Question: Project: <URL>
It's best seen through the project, it's a small download stripped down to just the view controller.
Basically, my UILabel stays in place perfectly with auto layout, but when I hide the navigation bar (you can do this in the project by tapping the screen anywhere) it causes it to twitch. How do I make it so it stays in the exact same position regardless of what's going on with the navigation bar?
It seems that it being animated (which I want) causes AutoLayout to get confused.
Here's what the constraints on the label look like:

Could anyone offer some advice as to what I'm doing wrong?
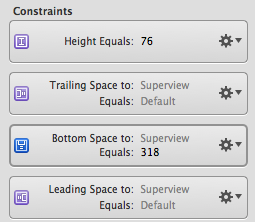
Answer: Instead of bottom space constraint, you can try to define the top space constraint to the superview from the label (which is 22 in the constant), connect it as an IBOutlet to your view property, and animate it when the navigation bar is hidden or shown.
For example, I declare the top space property as topSpaceConstraint:
'''
@property (weak, nonatomic) IBOutlet NSLayoutConstraint *topSpaceConstraint;
'''
Then inside the hideControls method, I can animate the constraint:
'''
- (void)hideControls:(BOOL)visible {
if (visible) {
[UIView animateWithDuration:UINavigationControllerHideShowBarDuration animations:^{
self.topSpaceConstraint.constant = 66; //44 is the navigation bar height, you need to find a way not to hardcode this
[self.view layoutIfNeeded];
}];
}
else {
[UIView animateWithDuration:UINavigationControllerHideShowBarDuration animations:^{
self.topSpaceConstraint.constant = 22;
[self.view layoutIfNeeded];
}];
}
[self.navigationController setNavigationBarHidden:visible animated:YES];
self.backFiftyWordsButton.hidden = visible;
self.forwardFiftyWordsButton.hidden = visible;
self.WPMLabel.hidden = visible;
self.timeRemainingLabel.hidden = visible;
}
'''